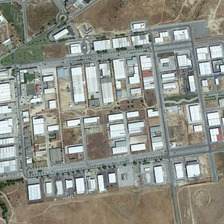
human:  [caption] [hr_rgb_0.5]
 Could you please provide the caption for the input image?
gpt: a factory with white roofs is located on a wasteland .

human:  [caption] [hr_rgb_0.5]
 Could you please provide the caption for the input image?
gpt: it is a neat and clean industrial block where workshops have white roofs .

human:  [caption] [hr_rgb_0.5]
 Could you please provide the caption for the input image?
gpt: a factory with white roofs is located on a wasteland .

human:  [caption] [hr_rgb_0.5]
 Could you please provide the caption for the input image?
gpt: the latticed industrial contains the white warehouse .

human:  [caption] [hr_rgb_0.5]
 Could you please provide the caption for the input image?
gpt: many industrial buildings are in an industrial area surrounded by barelands .